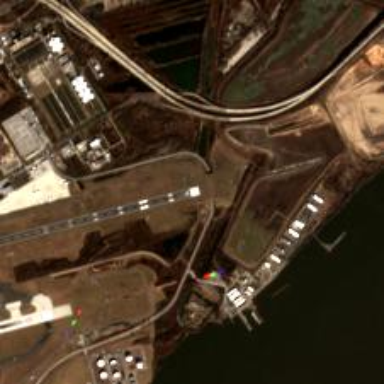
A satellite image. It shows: Runway at airport.